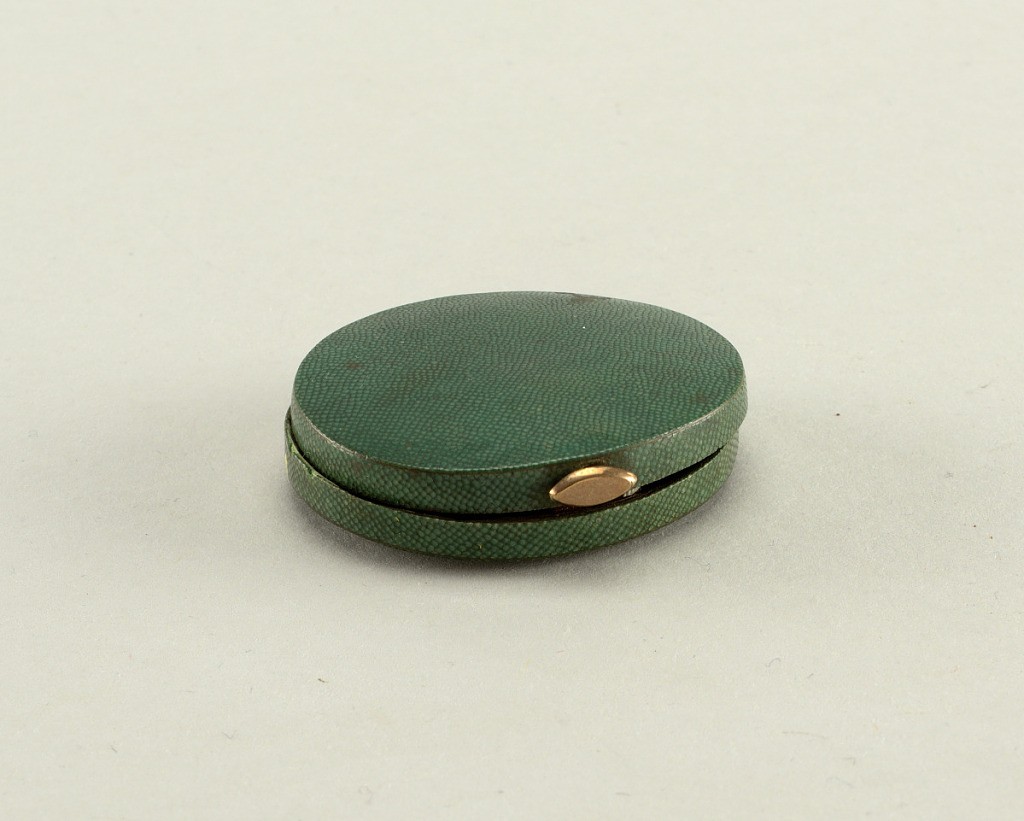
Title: Case
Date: ca. 1800
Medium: shagreen
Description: miniature locket case